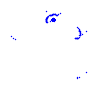
Particle: electron